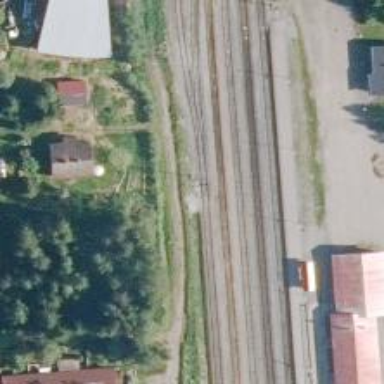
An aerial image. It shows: Railway siding with rails.